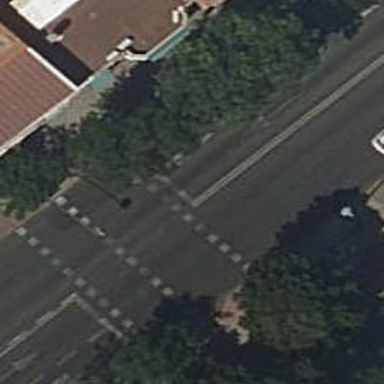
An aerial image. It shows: Marked road crossing.